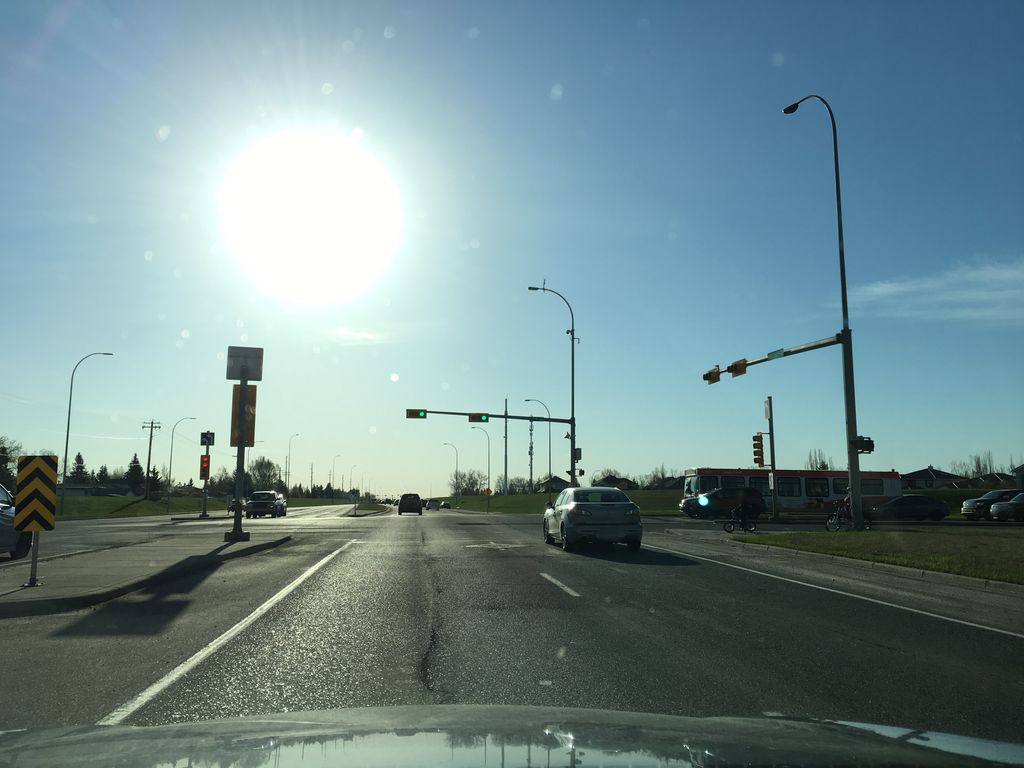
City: calgary